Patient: sex M, age 66
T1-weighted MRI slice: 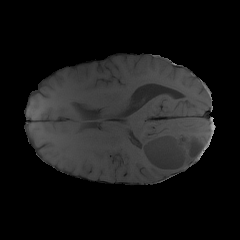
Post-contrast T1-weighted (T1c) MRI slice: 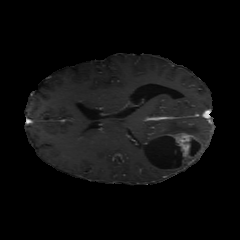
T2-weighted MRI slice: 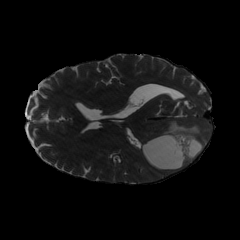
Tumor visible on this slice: yes
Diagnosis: Glioblastoma, IDH-wildtype
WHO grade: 4